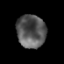
Tissue: prostate
Cell type: T cells
Senescence score: 0.2937
Nuclear area (px): 933
Mean DAPI intensity: 88.254